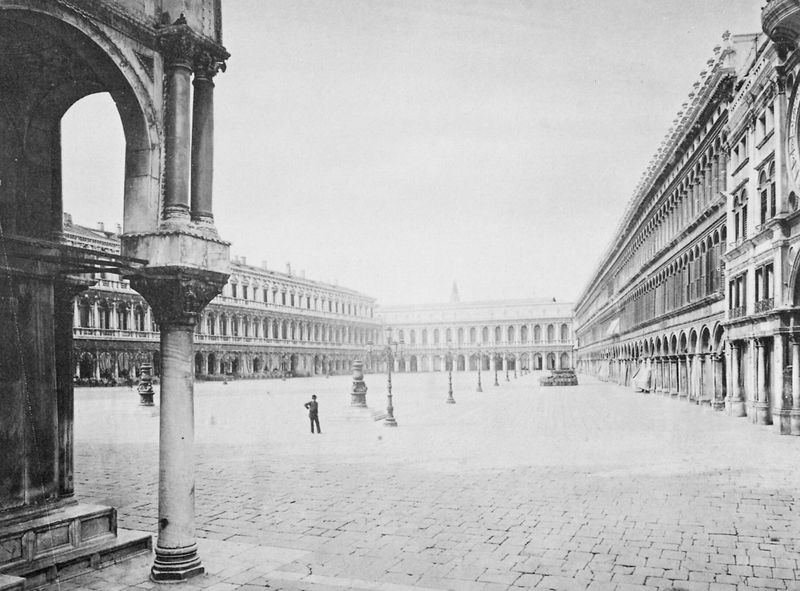
Titel: Der San Marco Platz in Venedig
Künstler: Gebrüder Alinari
Standort: Florenz
Institution: Sammlung Alinari
Schlagwörter: mann, menschen, stadt, hell, laterne, laternen, säule, architektur, stein, weit, renaissance, ansicht, fassaden, italien, pflaster, venedig, platz, rundbogen, leuchten, galerien, unscharf, foto, fotografie, palast, palazzi, schwarz weiss, pflastersteine, arkaden, villa, geschosse, stockwerke, schlösser, photografie, vorplatz, piazza, akaden, san marco, pflater